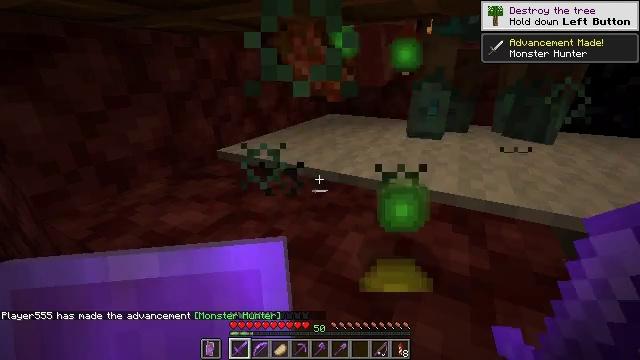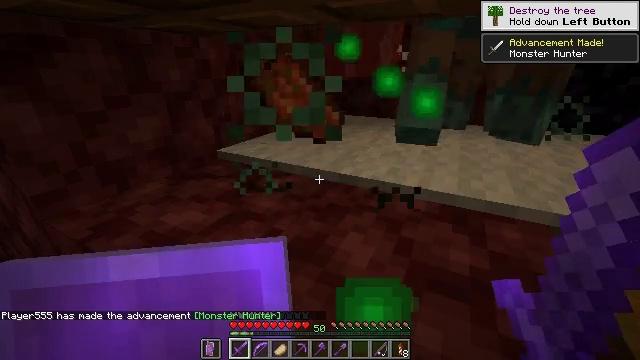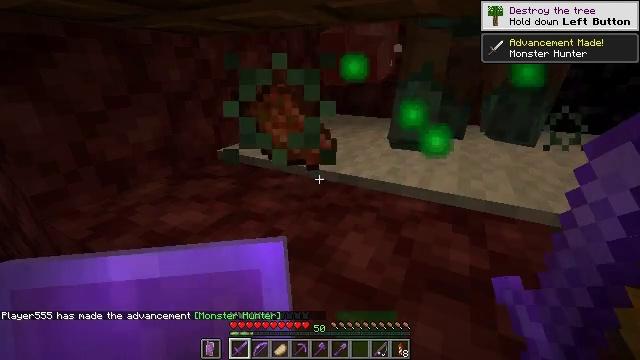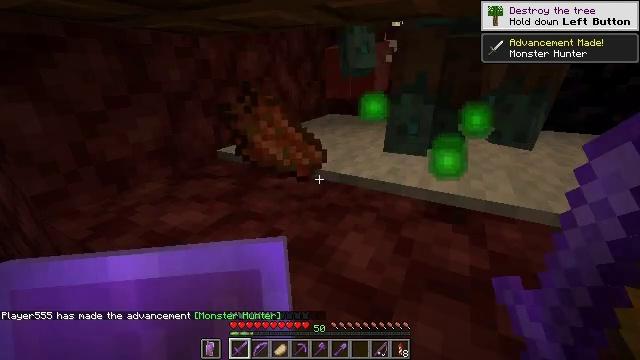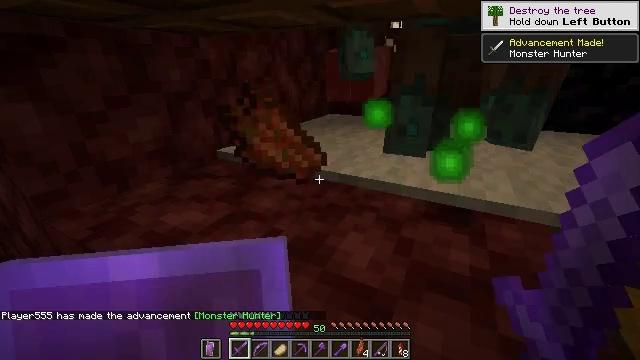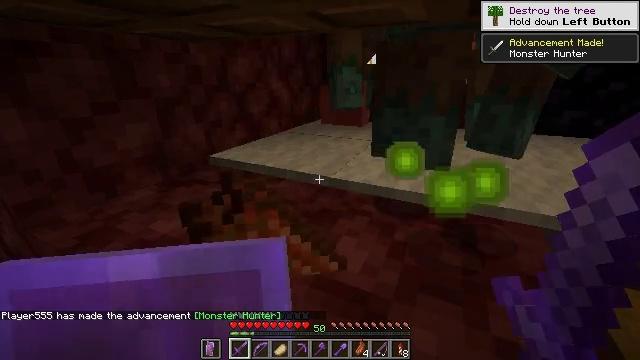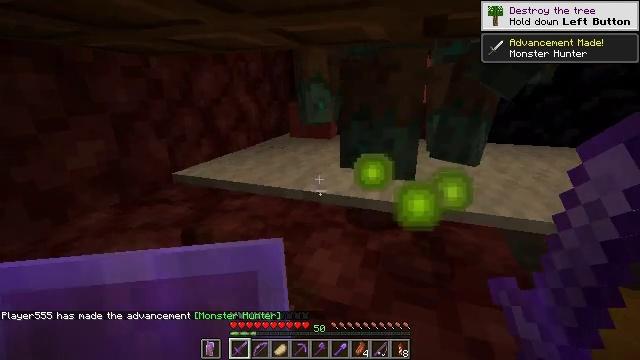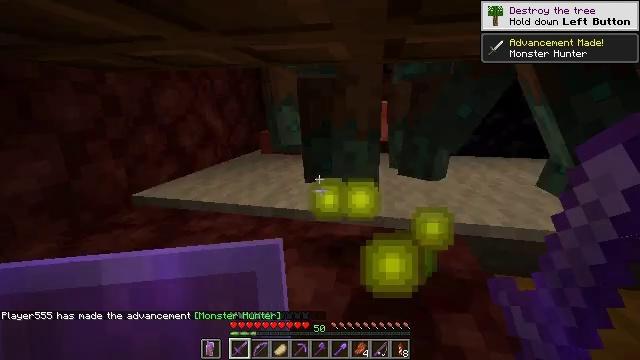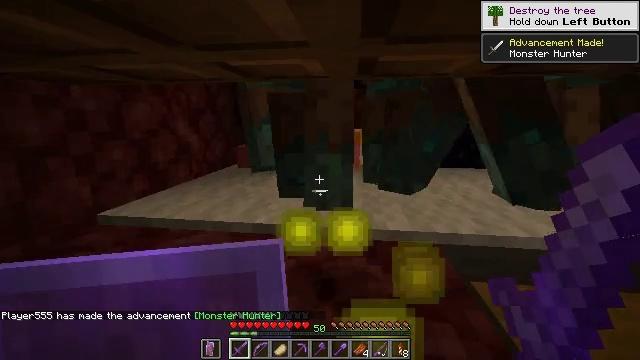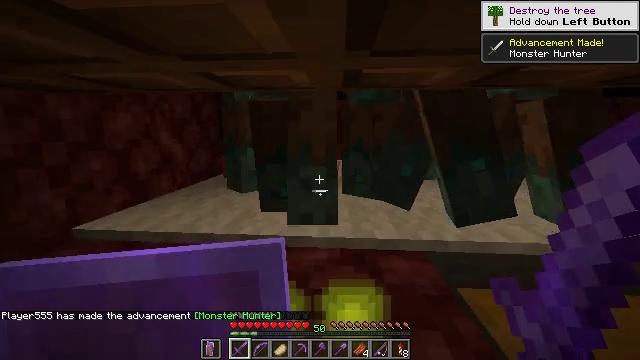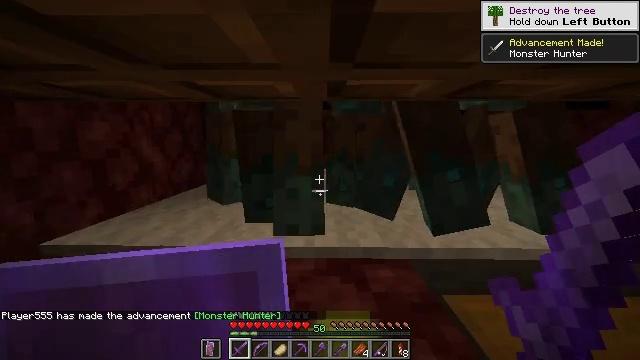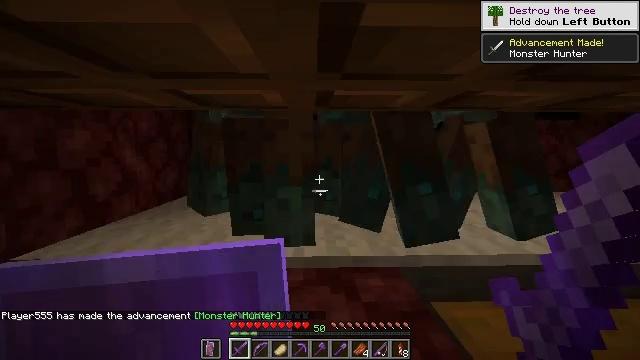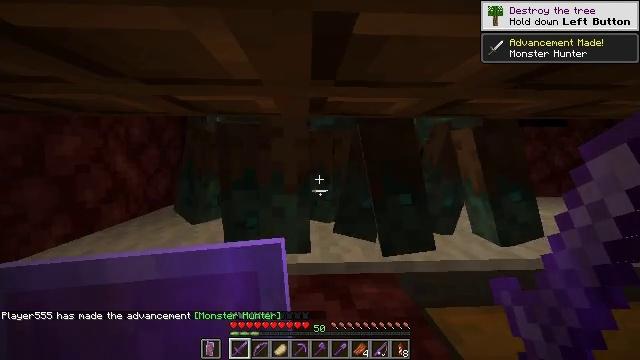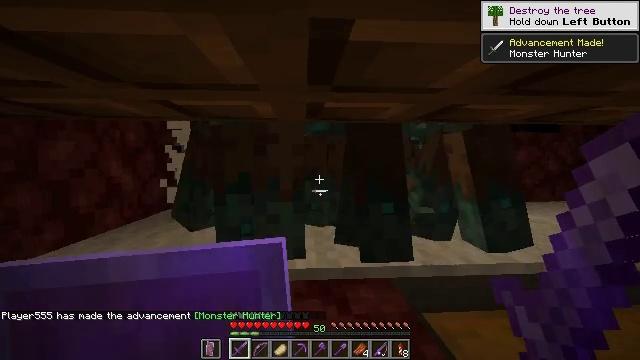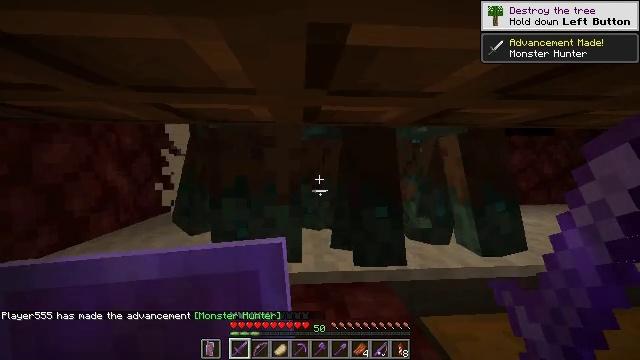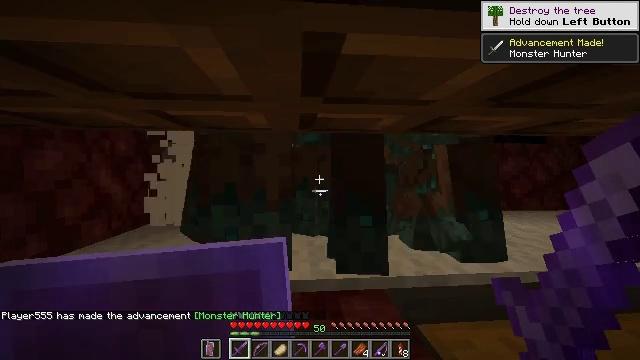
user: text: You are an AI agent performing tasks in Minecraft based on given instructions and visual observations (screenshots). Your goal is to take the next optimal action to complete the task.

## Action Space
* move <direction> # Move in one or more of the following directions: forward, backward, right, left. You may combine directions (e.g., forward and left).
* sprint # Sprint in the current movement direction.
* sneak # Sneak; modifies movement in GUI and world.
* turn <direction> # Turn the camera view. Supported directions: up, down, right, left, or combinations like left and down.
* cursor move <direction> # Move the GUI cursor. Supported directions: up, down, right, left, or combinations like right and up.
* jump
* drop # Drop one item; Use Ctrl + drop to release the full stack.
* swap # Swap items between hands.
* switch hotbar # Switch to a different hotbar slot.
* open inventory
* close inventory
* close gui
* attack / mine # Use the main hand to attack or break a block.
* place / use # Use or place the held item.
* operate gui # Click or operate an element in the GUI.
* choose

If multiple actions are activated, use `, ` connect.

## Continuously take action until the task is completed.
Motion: motion action
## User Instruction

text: Kill a drowned.
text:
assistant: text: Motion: no_op
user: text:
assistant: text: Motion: no_op
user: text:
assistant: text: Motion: no_op
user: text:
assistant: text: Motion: no_op
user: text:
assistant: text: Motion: turn right and up
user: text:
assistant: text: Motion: turn right and up
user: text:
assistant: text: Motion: turn right and up
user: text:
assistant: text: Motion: turn right and up
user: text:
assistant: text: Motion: turn right and up
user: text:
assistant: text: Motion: turn right and up
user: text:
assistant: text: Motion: turn right and up
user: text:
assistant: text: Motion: turn right and up
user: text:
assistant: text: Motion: turn up
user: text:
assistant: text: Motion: no_op
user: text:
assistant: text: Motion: turn up
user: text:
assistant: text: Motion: no_op
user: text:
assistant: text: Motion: no_op
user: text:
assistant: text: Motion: no_op
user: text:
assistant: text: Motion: no_op
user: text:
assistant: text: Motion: no_op
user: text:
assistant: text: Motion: no_op
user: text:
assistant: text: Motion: no_op
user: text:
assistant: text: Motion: no_op
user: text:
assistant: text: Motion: no_op
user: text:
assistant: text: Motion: no_op
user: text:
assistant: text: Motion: attack / mine
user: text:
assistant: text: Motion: attack / mine
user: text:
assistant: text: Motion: attack / mine
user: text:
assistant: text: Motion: attack / mine
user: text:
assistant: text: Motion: turn left and down